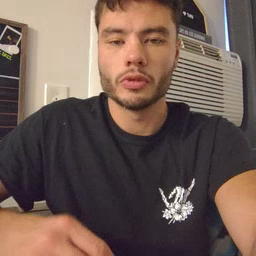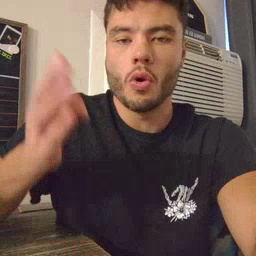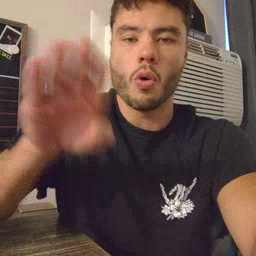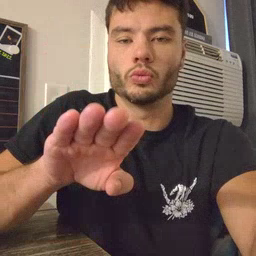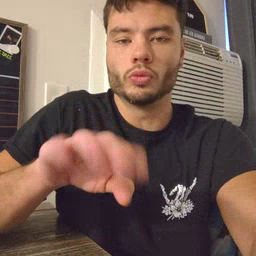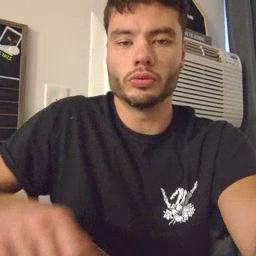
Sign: close